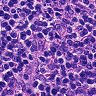
Metastatic tissue present: no